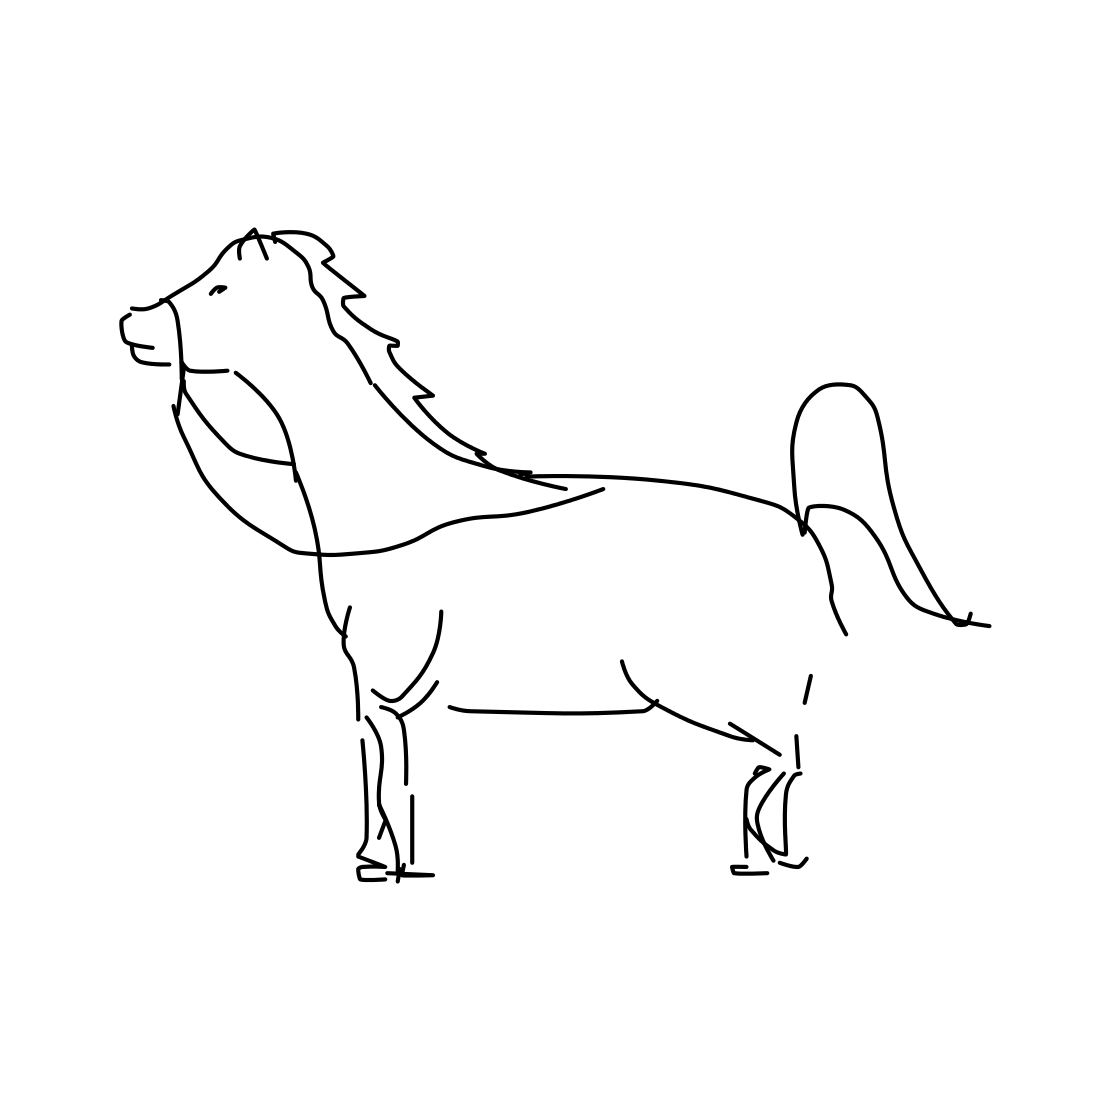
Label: horse